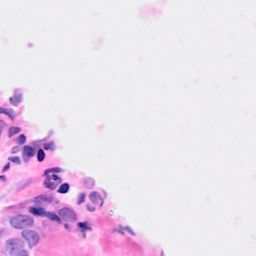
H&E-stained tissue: Breast